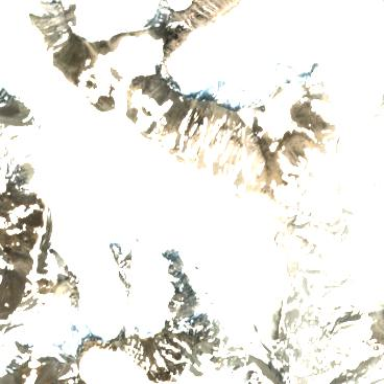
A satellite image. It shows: Majestic glacier in the distance.